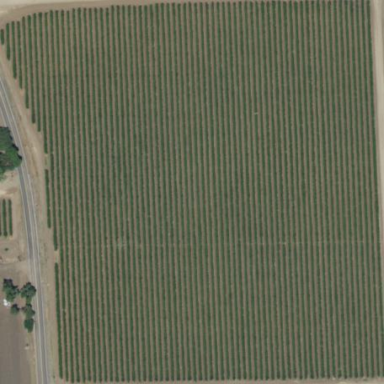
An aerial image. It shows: Vineyard where grapes are grown.